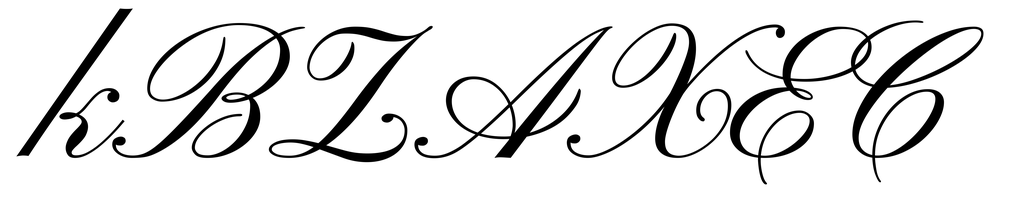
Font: PinyonScript-Regular